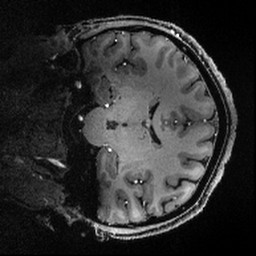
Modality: T1w
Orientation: coronal
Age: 41
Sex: female
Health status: healthy
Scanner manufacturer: siemens
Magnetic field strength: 9.4 T
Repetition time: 3.8 s
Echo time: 0.0025 s